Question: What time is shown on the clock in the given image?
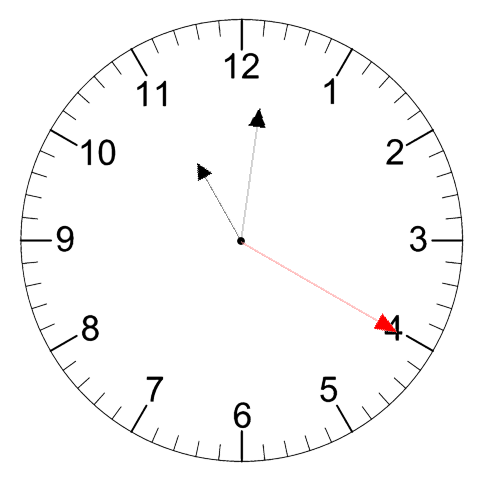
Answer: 11:01:20